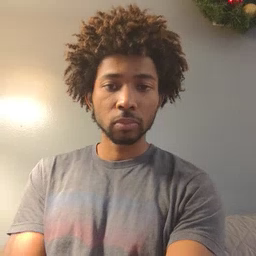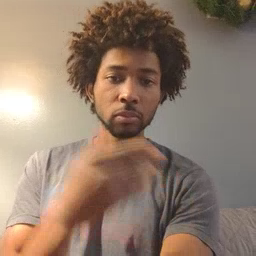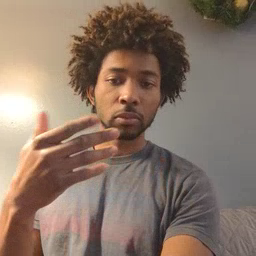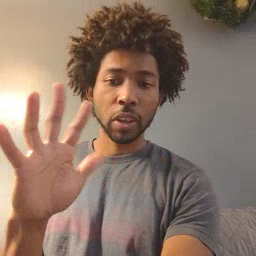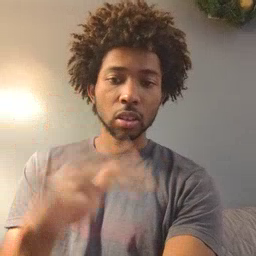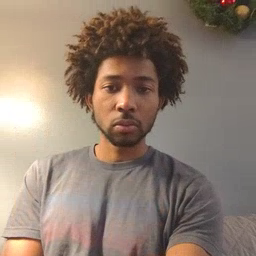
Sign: finish